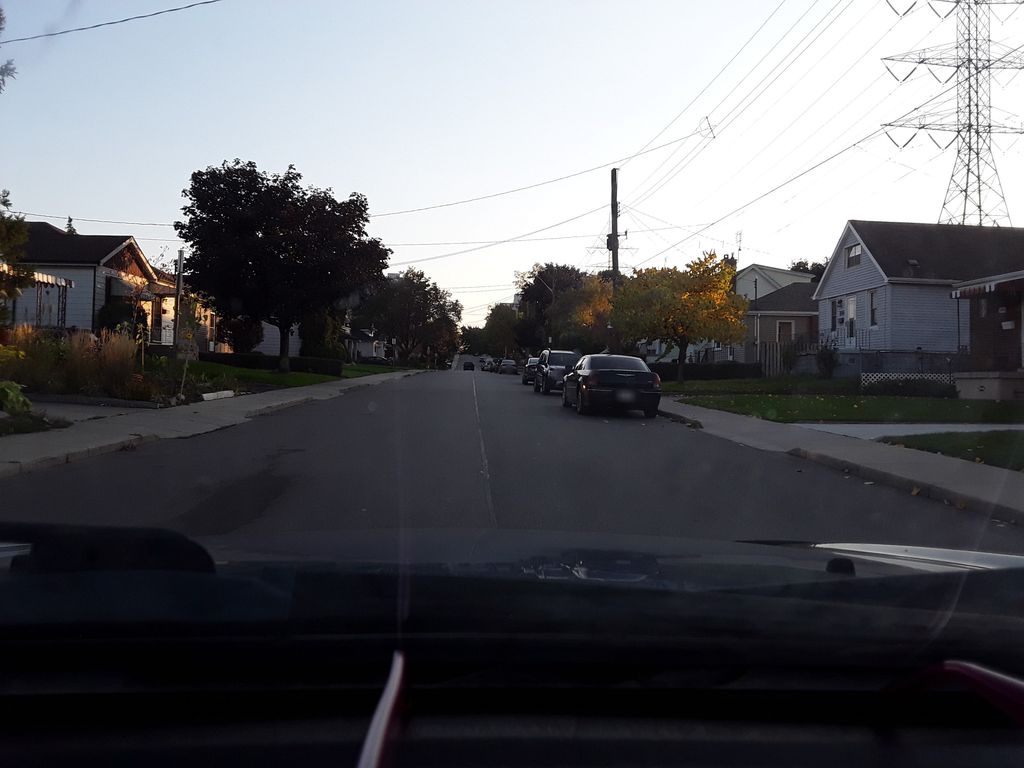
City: hamilton